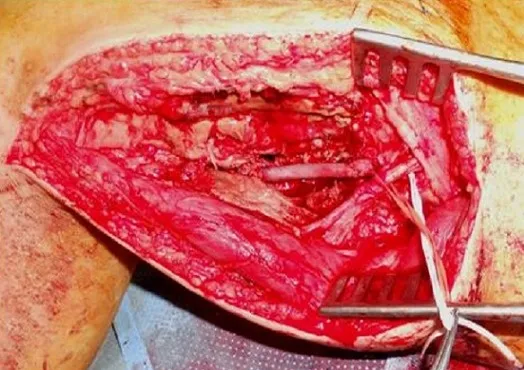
Intraoperative image: popliteal artery repaired with a reversed saphenous vein interposition graft.
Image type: medical_photograph (other_medical_photograph)